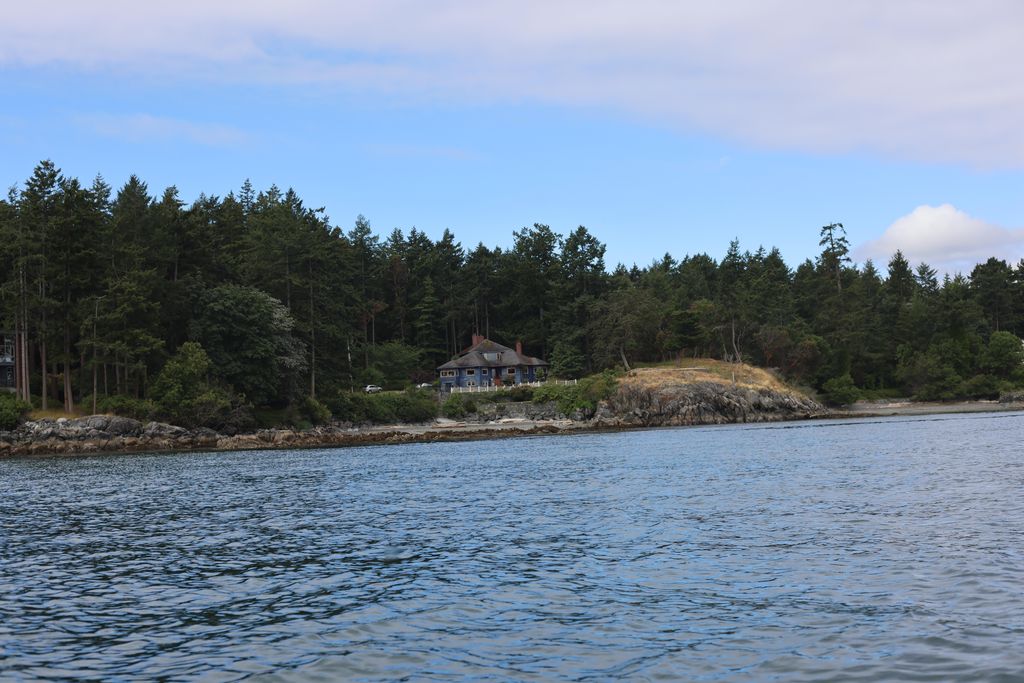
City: victoria